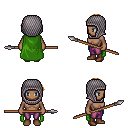
a pixel art fantasy rpg character, female body template, human, dark skin, green cape, magenta pants, brown long mohawk hairstyle, chain hood, brown shoes, spear, four views (front, back, left, right), 2x2 character sprite sheet, small pixel art, hard edges, no anti-aliasing